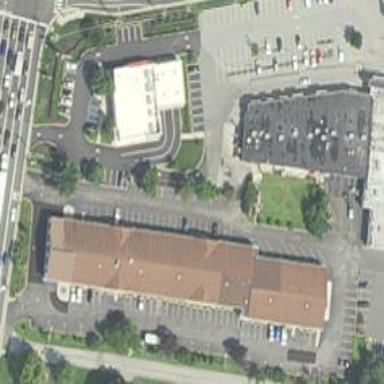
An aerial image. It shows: Retail area.